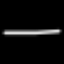
Label: line